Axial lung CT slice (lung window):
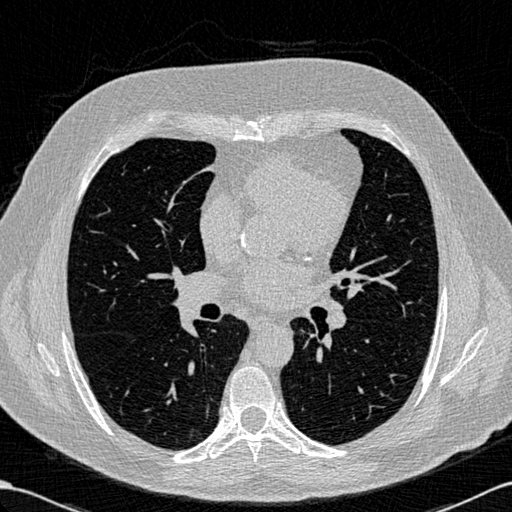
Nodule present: no